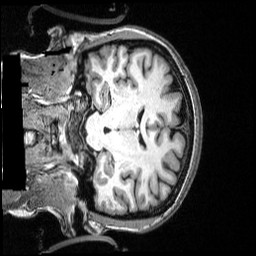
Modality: T1w
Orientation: coronal
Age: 45
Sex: female
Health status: healthy
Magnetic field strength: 3 T
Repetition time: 2.53 s
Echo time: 0.00331 s